Current action and preconditions to check: trajectory_clear

Your task: For each precondition in the list above, predict whether it will hold at this action.

Consider the current scene as observed from the mobile robot's camera, and analyze the predicted future states of all dynamic agents (e.g., people, animals, vehicles, or any moving entities) within the NEXT SECOND.

IMPORTANT: Only answer "very likely" if you are absolutely certain—based on strong, clear evidence—that a dynamic agent will violate the precondition in the predicted future state. Do NOT answer "very likely" for unlikely, ambiguous, or low-probability risks.

Ask yourself for each precondition: Is there a high probability, with clear and convincing evidence, that the predicted future states of any dynamic agent will interfere with the predicted future state of the currently executing action within the NEXT SECOND, causing that precondition to fail?

Assess the risk level based on these predictions. Use "likely" or "very likely" if motions create a clear risk of interference.

Use "neutral" or "improbable" if agents are nearby but their predicted paths are clearly diverging or non-conflicting.

Failure Risk Categories: "very improbable", "improbable", "neutral", "likely", "very likely"

Answer Format: Output ONLY the probability_of_failure value from these categories: "very improbable", "improbable", "neutral", "likely", "very likely"

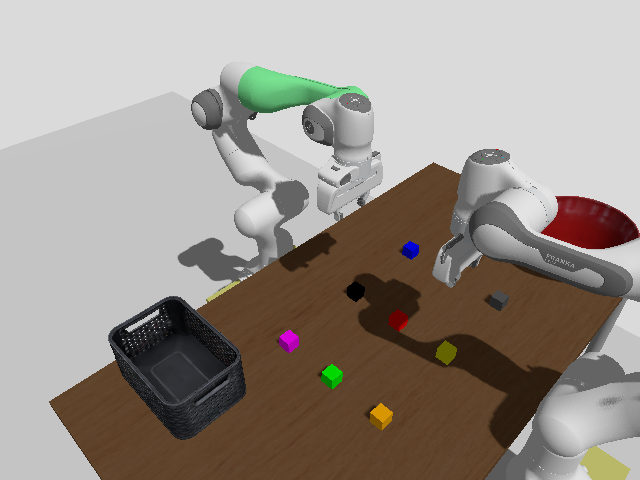

Answer: very improbable